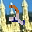
Label: 2